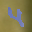
Label: 4